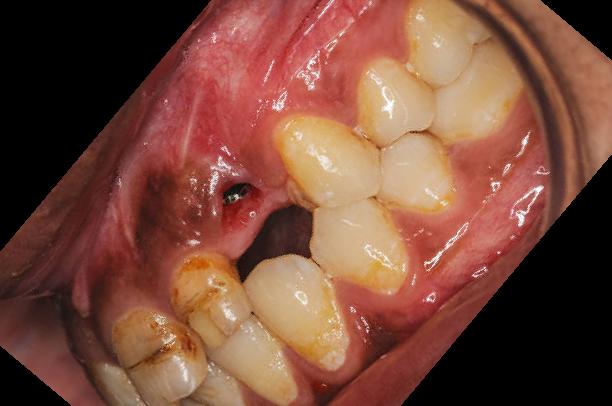
Condition: Calculus